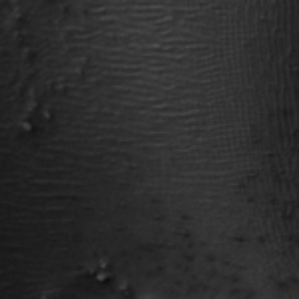
Label: frost